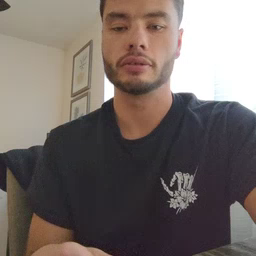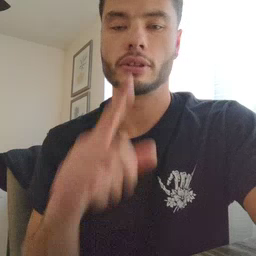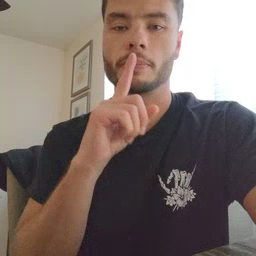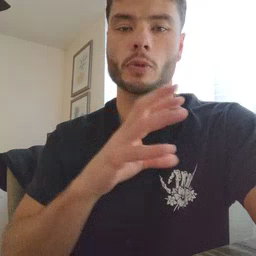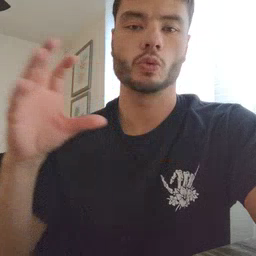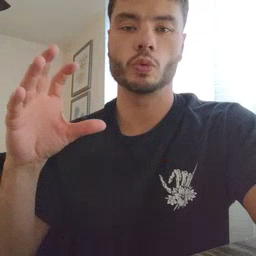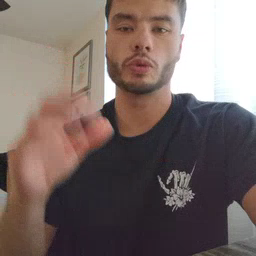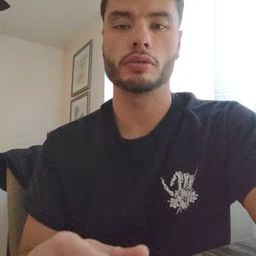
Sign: balloon